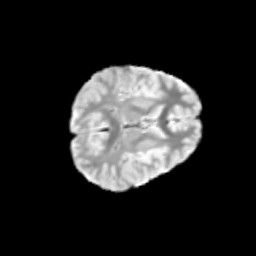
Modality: T2w
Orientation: axial
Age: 9
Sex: male
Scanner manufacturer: siemens
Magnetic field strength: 3 T
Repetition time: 3.8 s
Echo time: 0.07 s